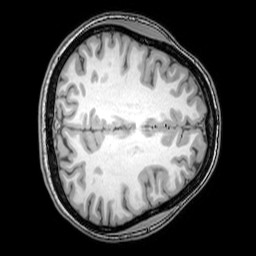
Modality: T1w
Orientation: axial
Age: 24
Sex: female
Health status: healthy
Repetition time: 0.081 s
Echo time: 0.037 s